Question: I need to display only a part of the website, basically the CONTENT part of the website.
I can display the website with uiwebkit but, i dont want to display the entire website but only the CONTENT part of the webpage. I have no idea how to do this , as i have never done this and i did some google search but could not find anything on ios / swift.

How can i do this? Thanks.
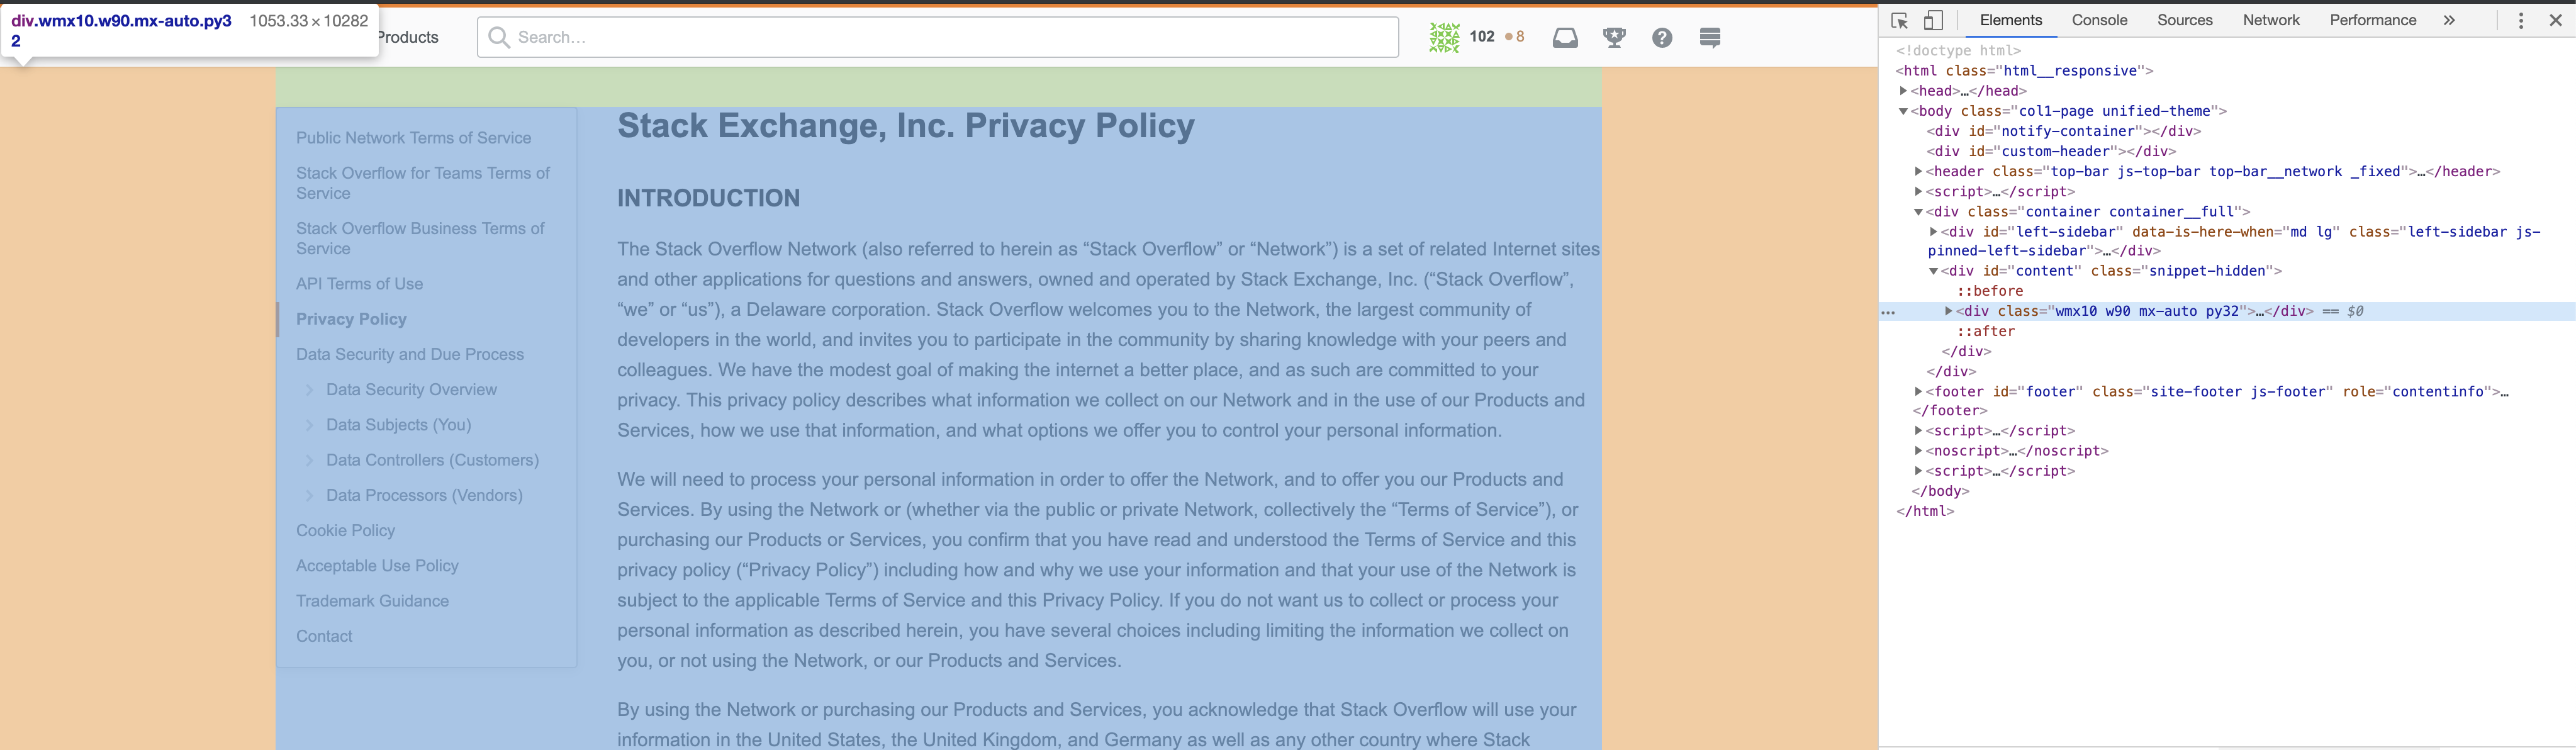
Answer: you can use which allow you to implement the function of in this function you can hide specific content of website.
'''
func webView(_ webView: WKWebView, didFinish navigation: WKNavigation!) {
let removeelementid = "javascript:(function() { " + "document.getElementsByClassName('td-header-menu-wrap-full td-container-wrap')[0].style.display="none"; " + "})()"
webView.evaluateJavaScript(removeelementid) { (res, error) in
if error != nil
{
print("Error")
}
else
{
//do any thing
}
}
}
func webView(_ webView: WKWebView, didFail navigation: WKNavigation!, withError error: Error) {
print(error.localizedDescription)
}
'''
as you can see i am removing specific content of web by its class name
Go to that web site right click -> click inspect. pick class names of content and call in this function . hope this will help you.